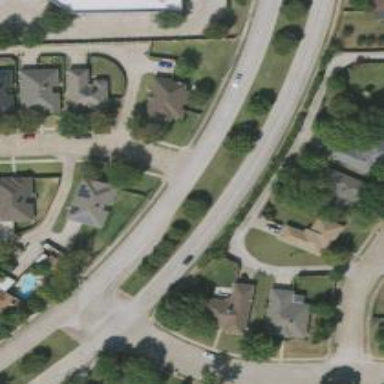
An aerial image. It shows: Secondary road with separate sidewalks.